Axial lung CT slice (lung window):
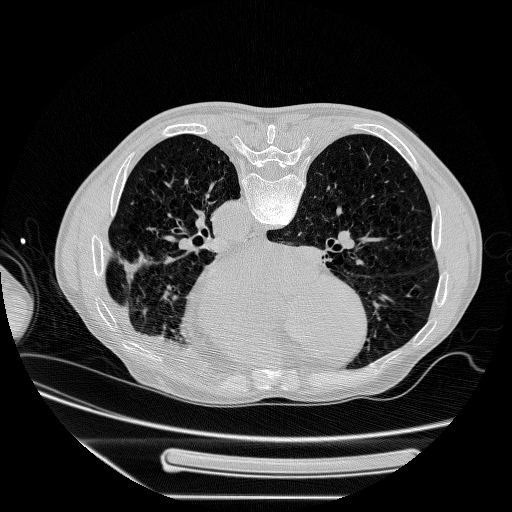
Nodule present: no